Interaction volume radius: 5 \u00c5
Interaction volume height: 25 \u00c5
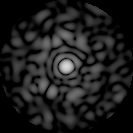
Disorder parameter: 0.836